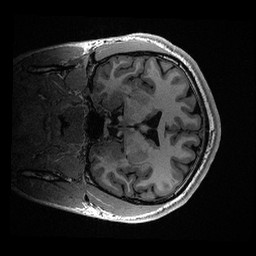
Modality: T1w
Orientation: coronal
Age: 18
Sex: male
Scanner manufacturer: ge
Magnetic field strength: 3 T
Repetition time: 0.006952 s
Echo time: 0.00292 s